Interaction volume radius: 10 \u00c5
Interaction volume height: 10 \u00c5
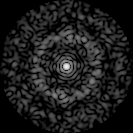
Disorder parameter: 0.8171